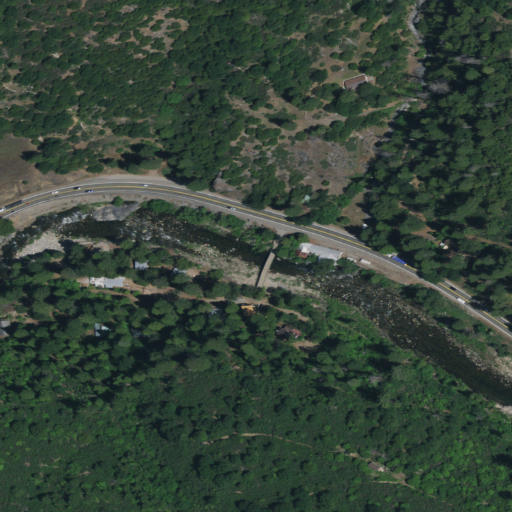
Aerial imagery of valley in California named White Hall Canyon containing evergreen forest, shrub, low intensity development, open development, and medium intensity development